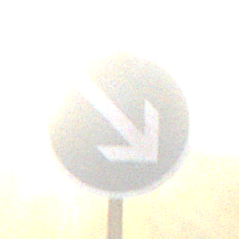
Verkehrszeichen: VorgeschriebeneVorbeifahrtRechts
Umgebung: Outdoor, Nature
Tageszeit: SunriseSunset
Wetter: PartlyCloudy
Licht: Natural
Jahreszeit: NotSpecified
Kontrast: HighContrast